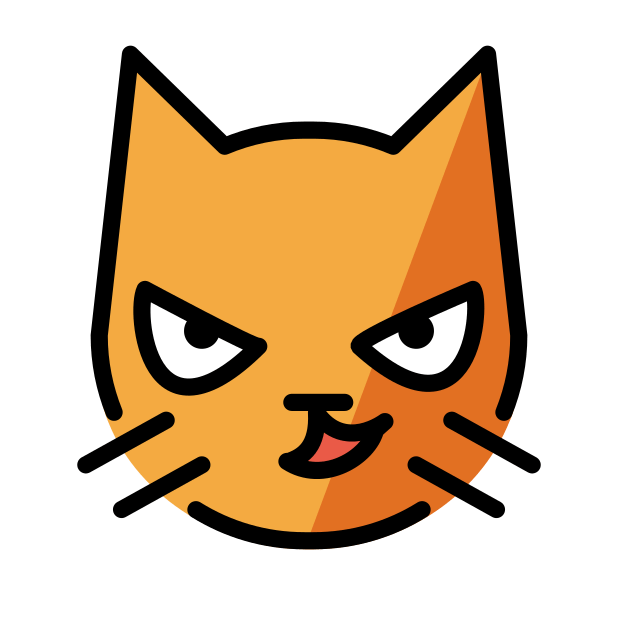
cat with wry smile